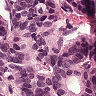
Metastatic tissue present: yes